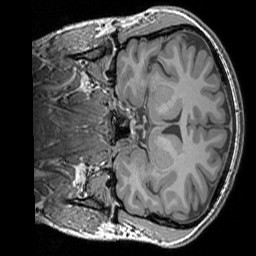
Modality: T1w
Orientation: coronal
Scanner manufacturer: siemens
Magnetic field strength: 3 T
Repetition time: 1.83 s
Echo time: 0.00303 s